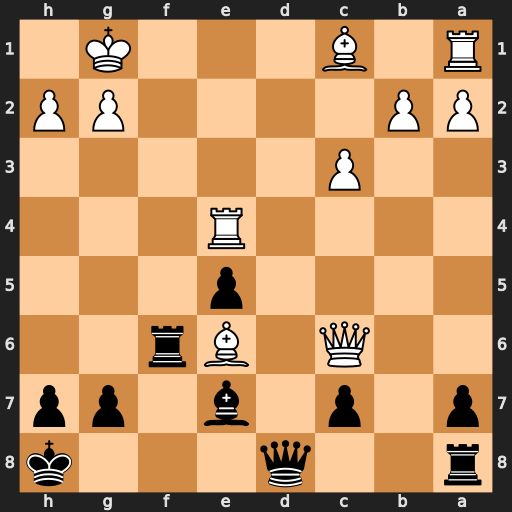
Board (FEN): r2q3k/p1p1b1pp/2Q1Br2/4p3/4R3/2P5/PP4PP/R1B3K1
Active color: b
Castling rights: -
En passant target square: -
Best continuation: Qd1+ Re1 Qxe1#